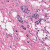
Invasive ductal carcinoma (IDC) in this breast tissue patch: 0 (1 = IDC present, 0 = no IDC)